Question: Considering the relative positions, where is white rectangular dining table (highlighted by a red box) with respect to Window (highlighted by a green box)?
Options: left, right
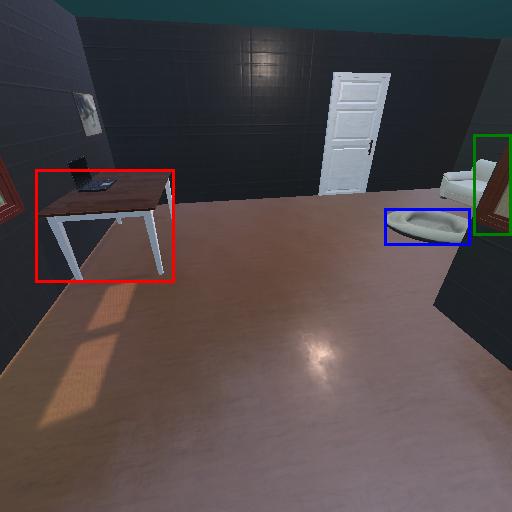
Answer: left